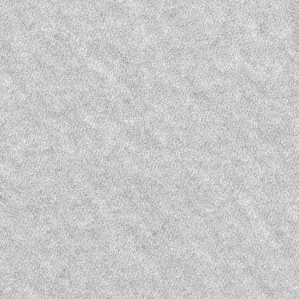
Label: frost